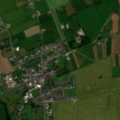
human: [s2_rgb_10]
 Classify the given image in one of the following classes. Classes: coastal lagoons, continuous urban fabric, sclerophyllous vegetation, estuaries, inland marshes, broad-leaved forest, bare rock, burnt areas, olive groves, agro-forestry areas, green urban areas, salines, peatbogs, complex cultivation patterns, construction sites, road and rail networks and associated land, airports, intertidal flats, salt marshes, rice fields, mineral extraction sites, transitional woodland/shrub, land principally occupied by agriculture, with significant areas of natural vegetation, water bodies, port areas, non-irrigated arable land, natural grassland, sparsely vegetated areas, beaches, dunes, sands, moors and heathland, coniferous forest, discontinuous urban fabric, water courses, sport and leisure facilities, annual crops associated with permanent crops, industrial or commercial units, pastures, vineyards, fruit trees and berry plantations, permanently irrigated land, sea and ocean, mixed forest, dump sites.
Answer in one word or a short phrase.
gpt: discontinuous urban fabric, non-irrigated arable land, pastures